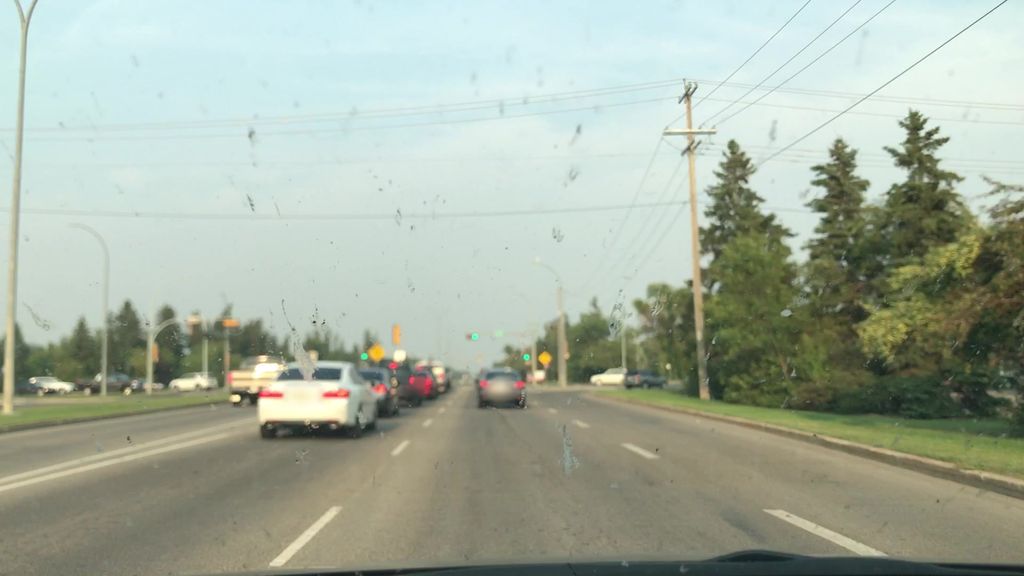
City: edmonton